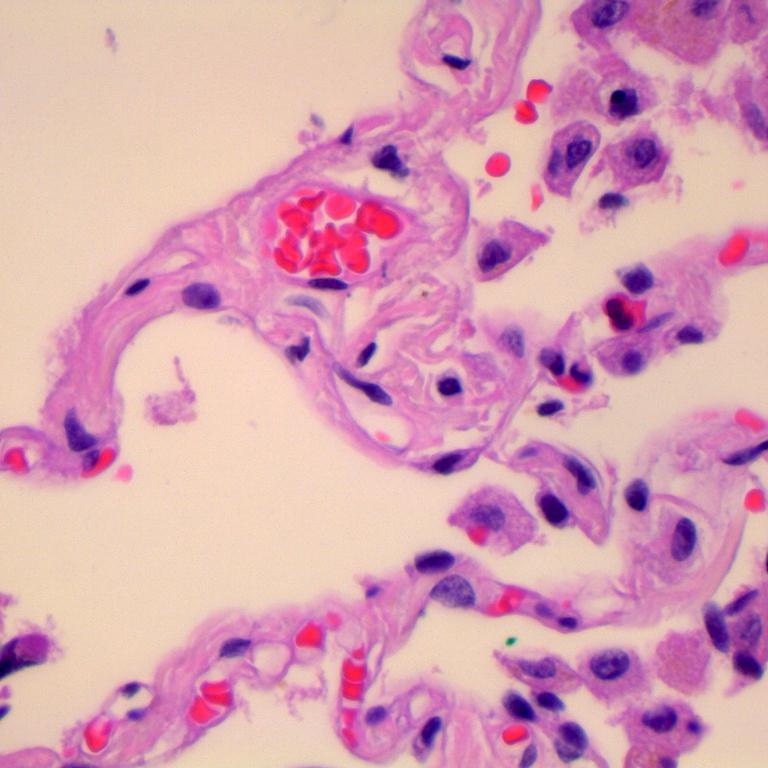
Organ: lung
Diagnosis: benign